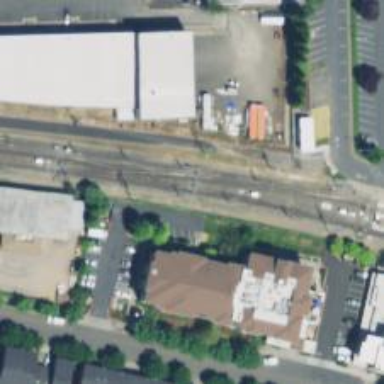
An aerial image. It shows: Light rail railway with electrified contact line.